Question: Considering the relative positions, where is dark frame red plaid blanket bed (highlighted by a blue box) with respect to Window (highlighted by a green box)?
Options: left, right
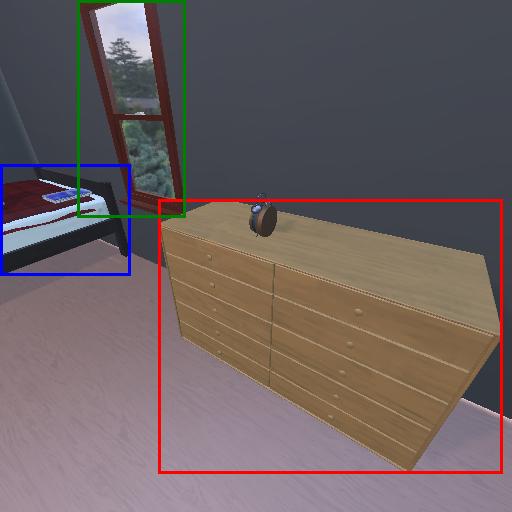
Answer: left